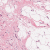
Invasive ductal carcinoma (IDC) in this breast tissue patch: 0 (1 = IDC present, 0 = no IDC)